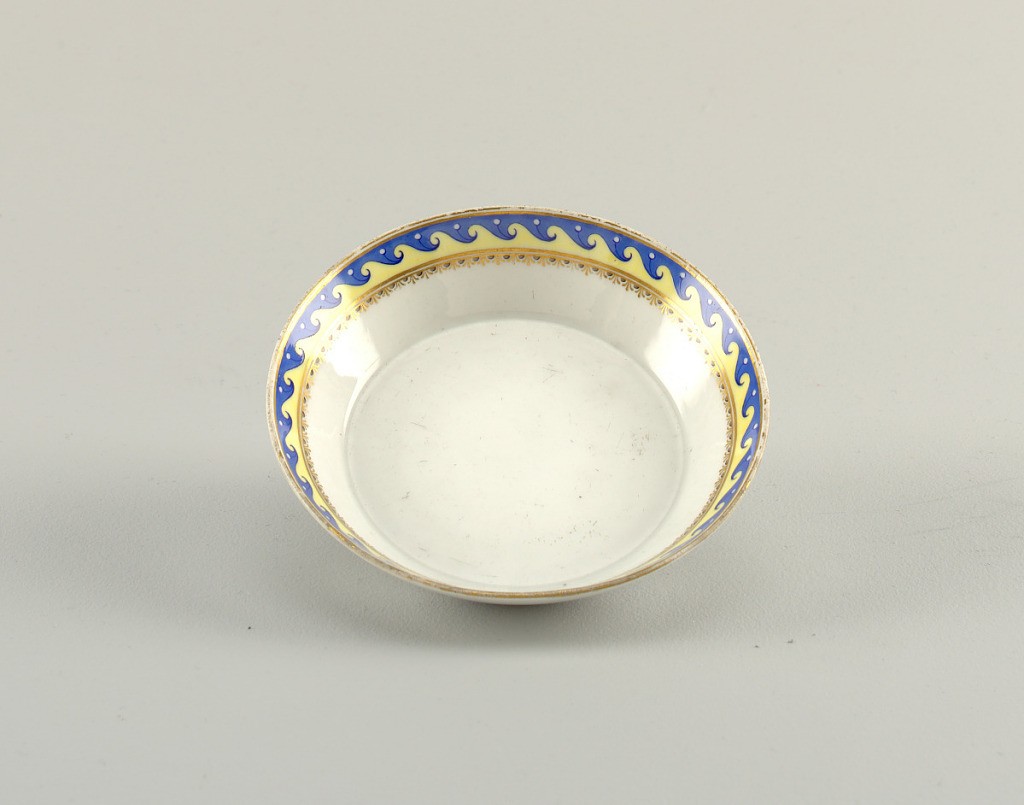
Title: Saucer
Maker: Meissen Porcelain Manufactory, German, active from 1710 to the present
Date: early 19th century
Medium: hard paste porcelain, vitreous enamel, gold
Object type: saucer
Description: Straight with flaring edge. Overglaze decoration: band of blue and yellow, divided by scrolled undulating lines. Gold lines.